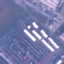
Land use / land cover: Industrial